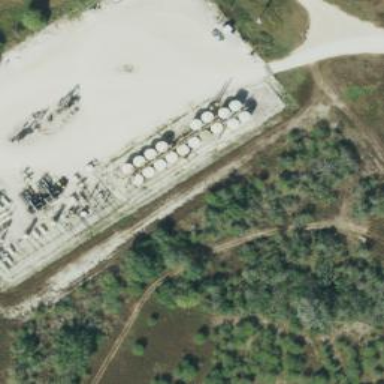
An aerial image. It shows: Storage tank with man-made structure.